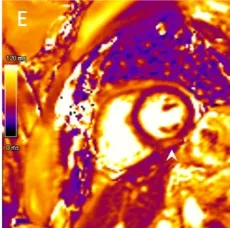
Cardiac magnetic resonance imaging with gadolinium. (E) T2 imaging with oedema of the mid-inferior segment.
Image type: radiology (mri)